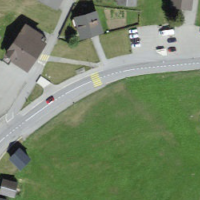
EUNIS habitat code: 24
Species observed at this site:
Chenopodium album
Acer campestre